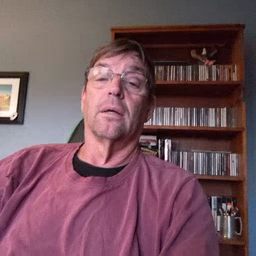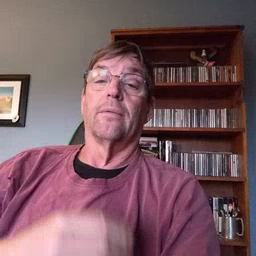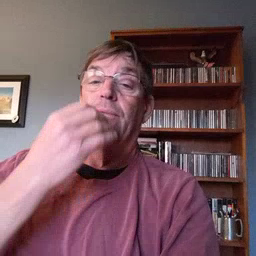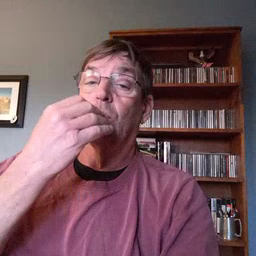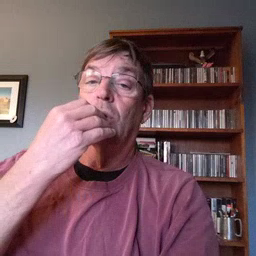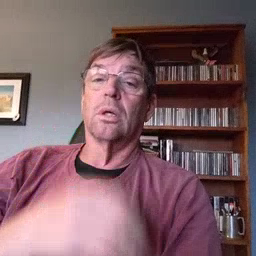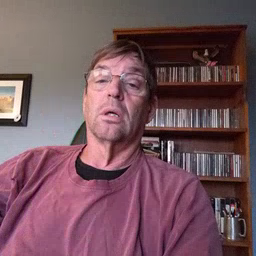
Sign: food